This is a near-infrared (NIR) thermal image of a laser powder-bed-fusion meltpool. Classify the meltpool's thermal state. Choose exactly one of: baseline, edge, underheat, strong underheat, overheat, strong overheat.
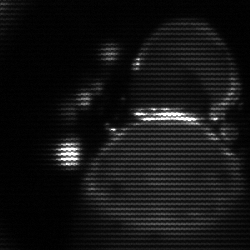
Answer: edge